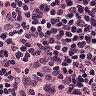
Metastatic tissue present: no